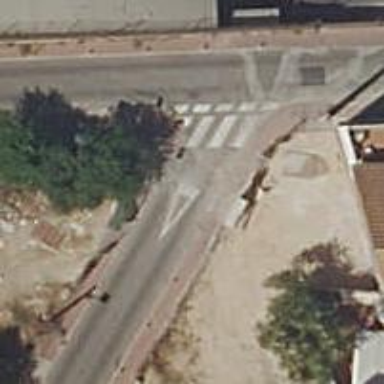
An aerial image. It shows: Marked crossing on the road.